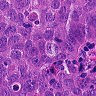
Metastatic tissue present: yes